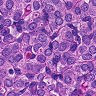
Metastatic tissue present: yes